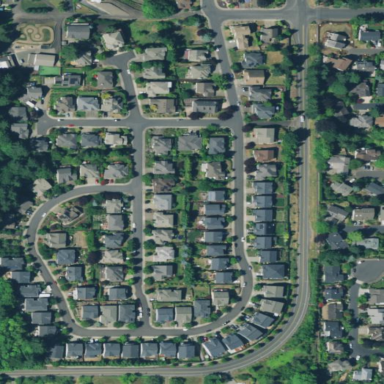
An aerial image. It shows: Residential area composed of single-family homes.